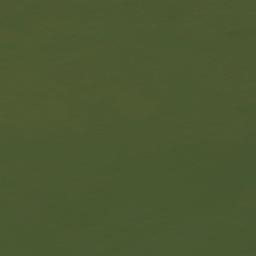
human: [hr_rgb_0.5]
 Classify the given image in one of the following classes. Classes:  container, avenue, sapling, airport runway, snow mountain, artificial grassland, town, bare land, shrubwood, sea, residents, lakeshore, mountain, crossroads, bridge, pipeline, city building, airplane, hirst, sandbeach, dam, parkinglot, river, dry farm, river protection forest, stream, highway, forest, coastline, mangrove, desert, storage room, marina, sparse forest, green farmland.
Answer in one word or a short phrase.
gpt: sea